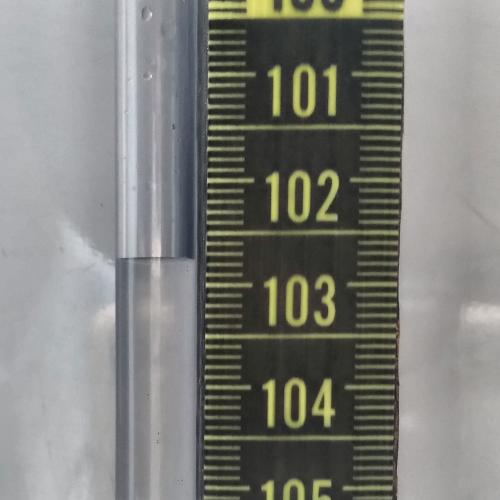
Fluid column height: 102.7 cm